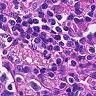
Metastatic tissue present: no